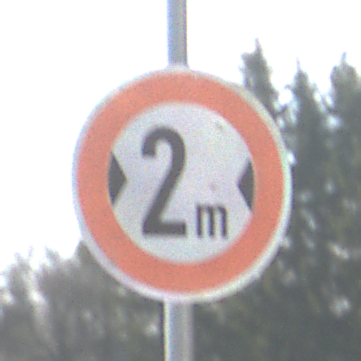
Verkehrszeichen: TatsaechlicheBreite2
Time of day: Midday
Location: Outdoor (Suburban)
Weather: PartlyCloudy
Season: NotSpecified
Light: Natural